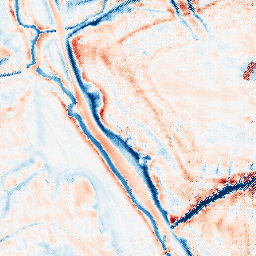
Category: edge_preserving
Decomposition family: bilateral
Decomposition parameters: d: 21
sigma_color: 100
sigma_space: 75
Upsampling method: regularized
Upsampling parameters: scale: 4
lambda_reg: 0.1
Upsampling scale: 4